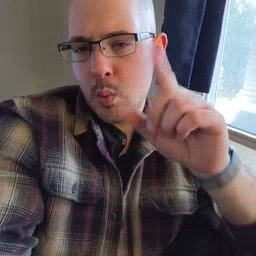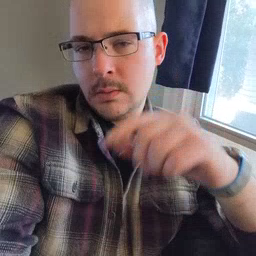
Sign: wake